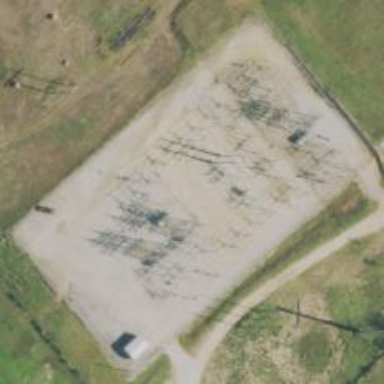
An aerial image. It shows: Power substation.